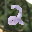
Label: 2